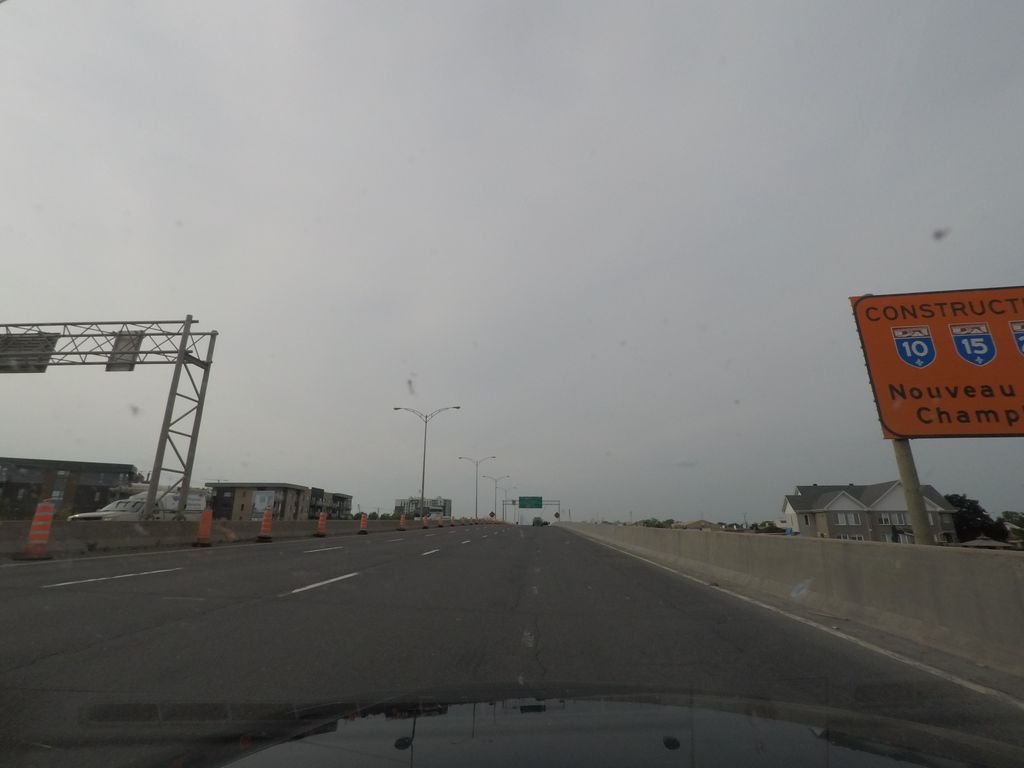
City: montreal